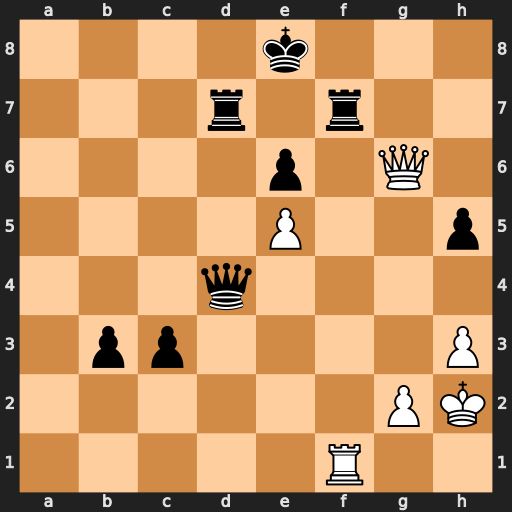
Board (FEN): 4k3/3r1r2/4p1Q1/4P2p/3q4/1pp4P/6PK/5R2
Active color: w
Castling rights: -
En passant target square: -
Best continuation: Qg8+ Ke7 Rxf7#